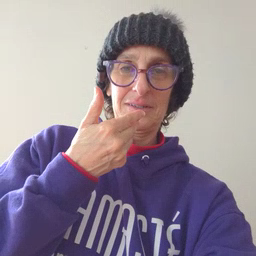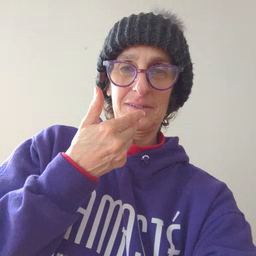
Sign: pizza